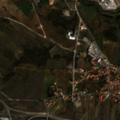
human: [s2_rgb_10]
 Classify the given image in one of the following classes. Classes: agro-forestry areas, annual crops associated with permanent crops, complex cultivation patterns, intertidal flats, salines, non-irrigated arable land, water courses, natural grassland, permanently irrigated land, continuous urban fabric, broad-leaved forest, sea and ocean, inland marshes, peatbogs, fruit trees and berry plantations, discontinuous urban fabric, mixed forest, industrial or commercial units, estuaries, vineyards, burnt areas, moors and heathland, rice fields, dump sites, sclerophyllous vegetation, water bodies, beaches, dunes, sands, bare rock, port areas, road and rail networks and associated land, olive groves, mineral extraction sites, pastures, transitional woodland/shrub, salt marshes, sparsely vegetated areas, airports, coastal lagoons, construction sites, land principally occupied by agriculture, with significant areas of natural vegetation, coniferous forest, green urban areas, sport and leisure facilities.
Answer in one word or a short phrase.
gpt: discontinuous urban fabric, industrial or commercial units, road and rail networks and associated land, olive groves, annual crops associated with permanent crops